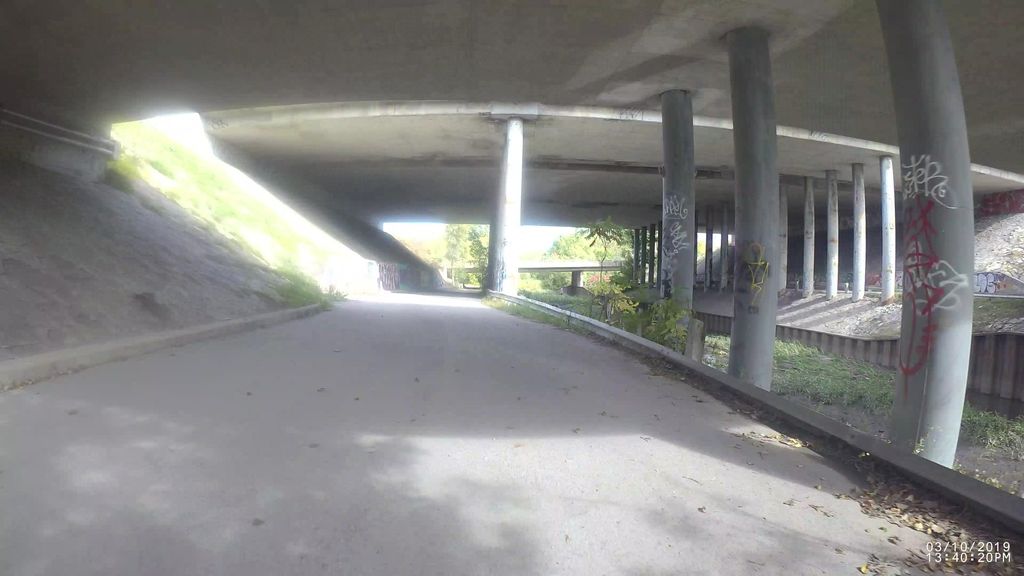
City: montreal